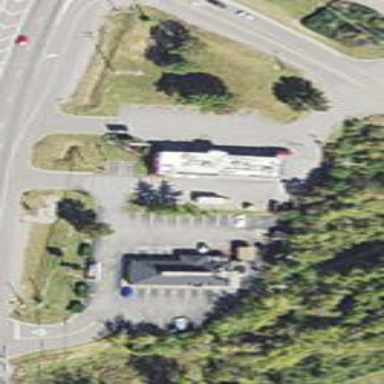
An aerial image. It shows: Retail area.